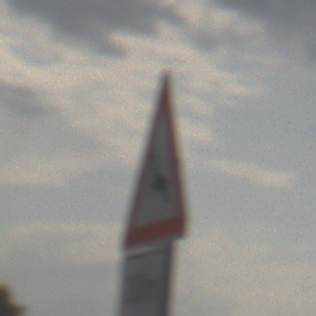
Verkehrszeichen: WildwechselRechts
Zusatzzeichen unten: Entfernungsangaben1
Umgebung: Outdoor, Nature
Tageszeit: Midday
Wetter: PartlyCloudy
Licht: Natural
Jahreszeit: NotSpecified
Kontrast: LowContrast